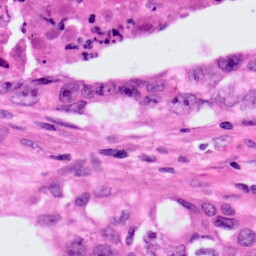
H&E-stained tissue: Lung